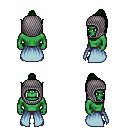
a pixel art fantasy rpg character, male body template, orc, green skin, overskirt, red pants, green long topknot hairstyle, chain hood, black slippers, four views (front, back, left, right), 2x2 character sprite sheet, small pixel art, hard edges, no anti-aliasing